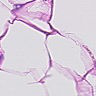
Metastatic tissue present: no